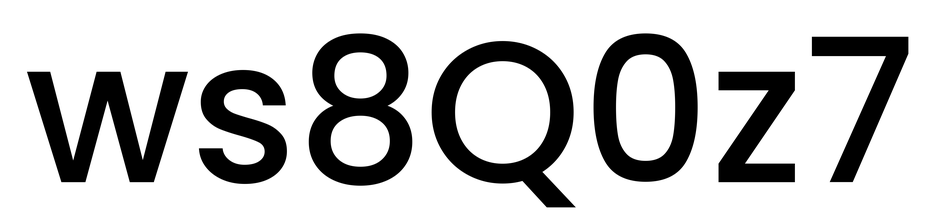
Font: Poppins-Medium